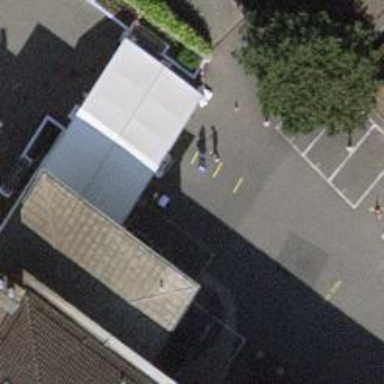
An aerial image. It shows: View of roof of building.